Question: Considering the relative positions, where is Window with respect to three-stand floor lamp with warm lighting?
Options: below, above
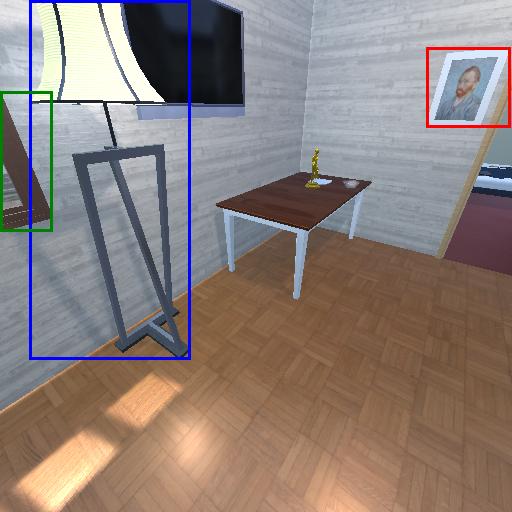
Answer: below